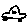
Label: car